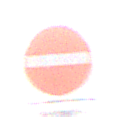
Verkehrszeichen: VerbotDerEinfahrt
Zusatzzeichen unten: BesondereFahrzeugeUndTransportgueter7
Umgebung: Outdoor, Nature
Tageszeit: MorningAfternoon
Wetter: PartlyCloudy
Licht: Natural
Jahreszeit: NotSpecified
Kontrast: HighContrast